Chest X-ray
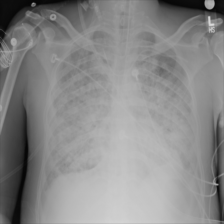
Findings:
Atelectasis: negative
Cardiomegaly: negative
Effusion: negative
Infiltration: positive
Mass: negative
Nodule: negative
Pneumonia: negative
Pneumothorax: negative
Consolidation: negative
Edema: negative
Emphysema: negative
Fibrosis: negative
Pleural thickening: negative
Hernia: negative